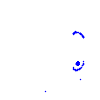
Particle: pion